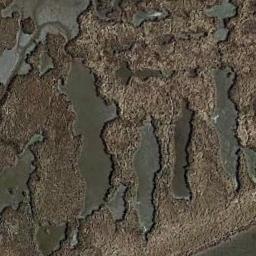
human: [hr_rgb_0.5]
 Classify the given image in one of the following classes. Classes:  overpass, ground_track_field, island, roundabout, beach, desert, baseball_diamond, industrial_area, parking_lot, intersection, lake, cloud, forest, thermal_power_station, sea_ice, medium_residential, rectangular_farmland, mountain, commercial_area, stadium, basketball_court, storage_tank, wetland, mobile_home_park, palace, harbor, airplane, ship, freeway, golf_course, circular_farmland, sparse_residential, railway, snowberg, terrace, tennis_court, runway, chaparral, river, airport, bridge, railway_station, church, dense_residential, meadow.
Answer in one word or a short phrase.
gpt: wetland